Question: I'm using Tomcat 6 and using the Servers functionality in Eclipse to manage it. I have a project named foobar and I'd like to change the context path so that the URLs referenced are <URL>. I've tried everything that I can think of:
-
From
'''
<Context docBase="foobar" path="/foobar" reloadable="true" source="org.eclipse.jst.j2ee.server:foobar"/></Host>
'''
To
'''
<Context docBase="foobar" path="/app" reloadable="true" source="org.eclipse.jst.j2ee.server:foobar"/></Host>
'''
- I updated the file conf/Catalina/localhost/foobar.xml to set the path="/app" and docBase="foobar" with no luck. - I tried to remove the Module in Eclipse and redeploy at least a dozen times.- I went through the suggestions here: <URL>
I know that I can simply rename the project, but I don't want to.

EDIT:
I also should mention that I have some db settings in the application context. I am unsure if this should be set to foobar.xml or app.xml..? Eclipse automatically creates an app.xml file in conf/Catalina/localhost, but it seems to be ignored after I make changes.
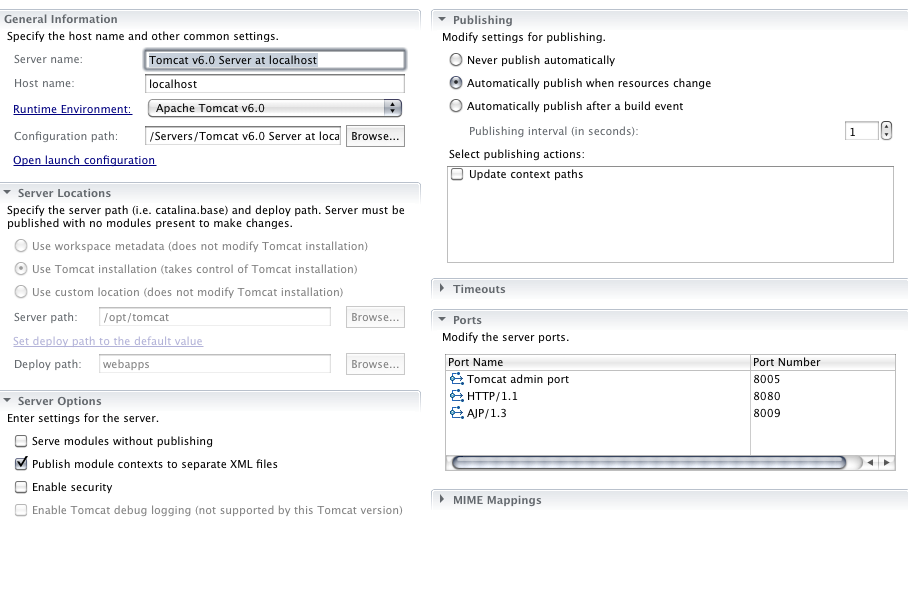
Answer: 1. In project properties click on Web Project Settings (assuming you are in a dynamic web project.) The only configuration value there is "Context root:"
2. change "Context root" to /app
3. rebuild
4. remove the project from tomcat
5. redeploy.